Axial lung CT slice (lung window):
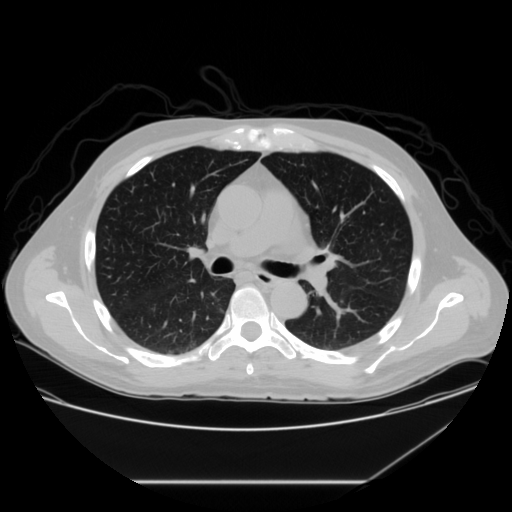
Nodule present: no